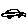
Label: car